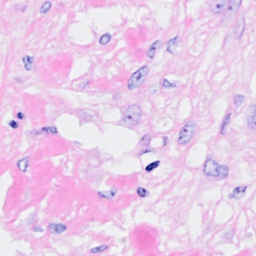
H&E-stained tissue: Breast